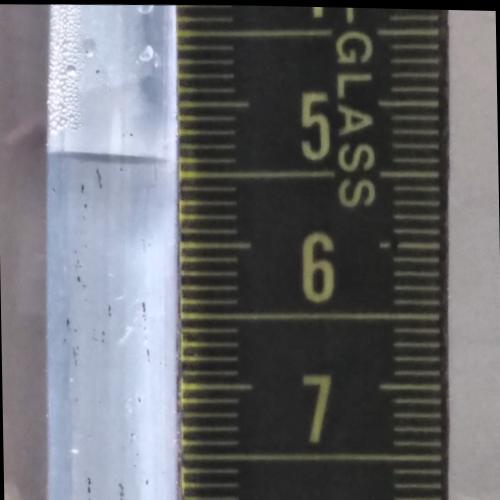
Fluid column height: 5.4 cm